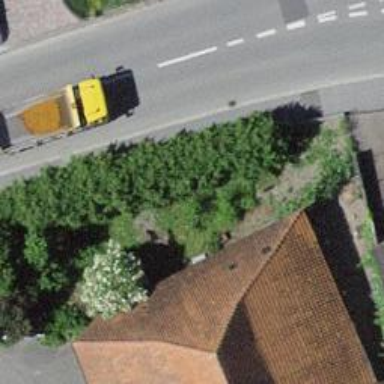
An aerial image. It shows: Asphalt sidewalk.